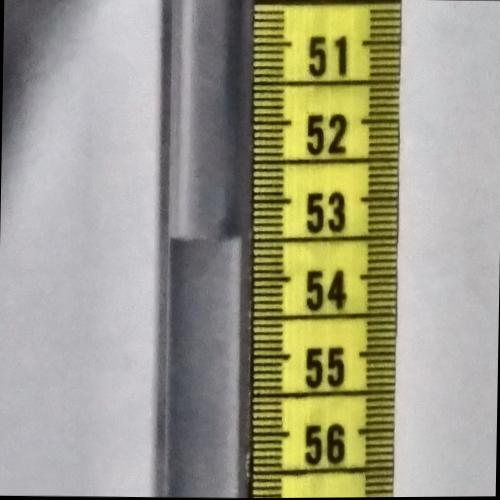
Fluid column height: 53.5 cm